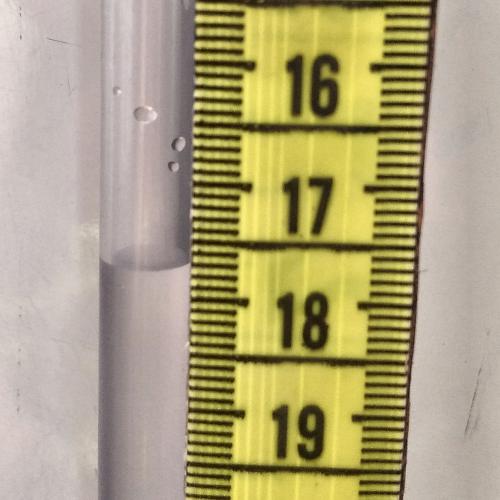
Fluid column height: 17.7 cm